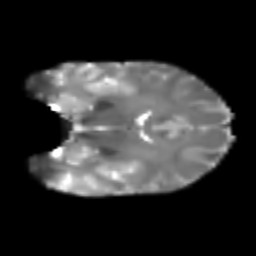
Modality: T2w
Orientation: coronal
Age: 20
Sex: female
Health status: healthy